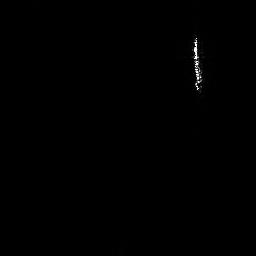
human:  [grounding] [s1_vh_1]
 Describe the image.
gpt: In the satellite image, there is  <ref>1 medium ship </ref> <box>[[74, 13, 78, 35, 0]]</box> located at top right.